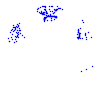
Particle: proton